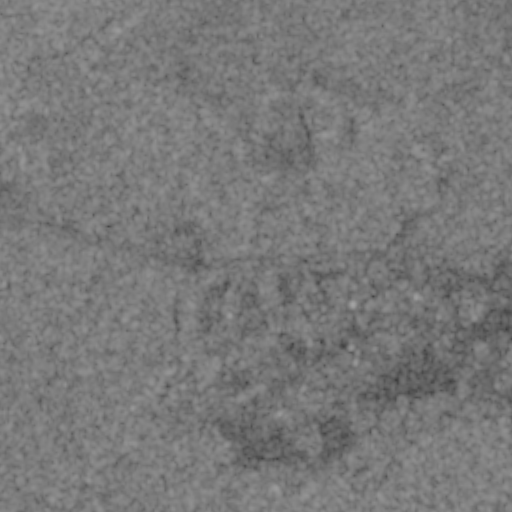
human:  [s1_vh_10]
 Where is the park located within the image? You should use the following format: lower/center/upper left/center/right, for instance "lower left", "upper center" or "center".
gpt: The park is located in the center right of the image.
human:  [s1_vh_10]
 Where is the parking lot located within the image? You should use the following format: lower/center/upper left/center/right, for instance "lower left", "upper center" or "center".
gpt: The parking lot is located in the center of the image.
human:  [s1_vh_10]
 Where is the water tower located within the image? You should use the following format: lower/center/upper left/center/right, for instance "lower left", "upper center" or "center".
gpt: The water tower is located in the center right of the image.
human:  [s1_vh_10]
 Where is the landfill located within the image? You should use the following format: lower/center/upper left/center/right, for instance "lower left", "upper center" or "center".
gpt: There is no landfill in the image.

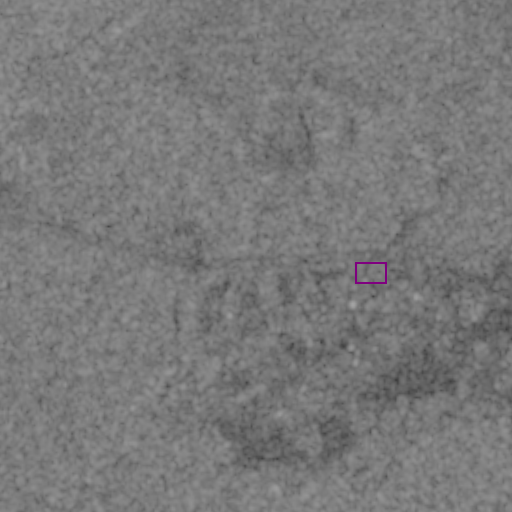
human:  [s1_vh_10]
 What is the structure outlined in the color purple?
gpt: The structure outlined in purple is a park.
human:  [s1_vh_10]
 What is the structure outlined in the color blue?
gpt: There is no blue outline.